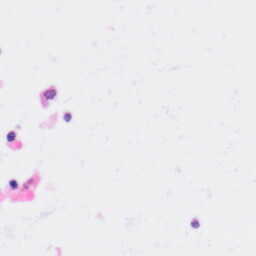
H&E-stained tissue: Kidney